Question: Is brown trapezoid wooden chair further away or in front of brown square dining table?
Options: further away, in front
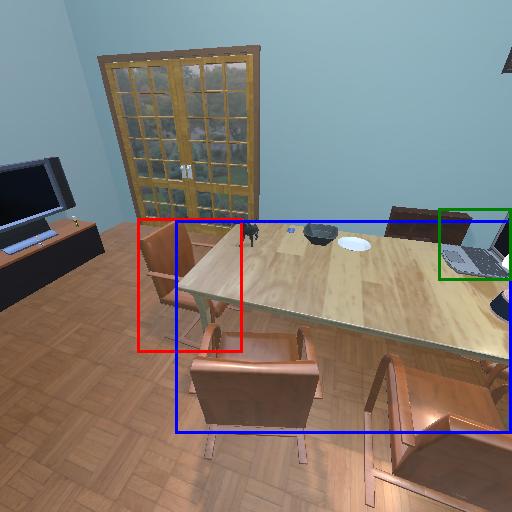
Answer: further away